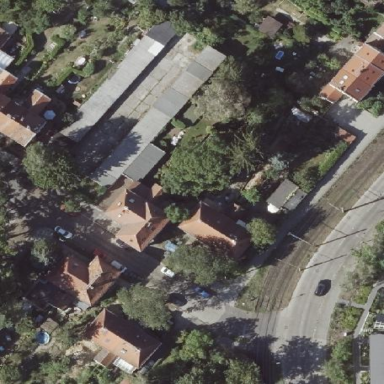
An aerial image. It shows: Group of garages.